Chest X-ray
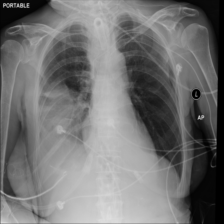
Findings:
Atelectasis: positive
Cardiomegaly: negative
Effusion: positive
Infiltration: positive
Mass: negative
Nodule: negative
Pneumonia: negative
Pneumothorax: negative
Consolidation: negative
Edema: negative
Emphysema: negative
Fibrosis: negative
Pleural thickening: negative
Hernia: negative